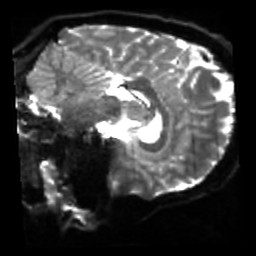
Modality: sbref
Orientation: sagittal
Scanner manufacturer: siemens
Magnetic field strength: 3 T
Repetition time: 4 s
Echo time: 0.0594 s